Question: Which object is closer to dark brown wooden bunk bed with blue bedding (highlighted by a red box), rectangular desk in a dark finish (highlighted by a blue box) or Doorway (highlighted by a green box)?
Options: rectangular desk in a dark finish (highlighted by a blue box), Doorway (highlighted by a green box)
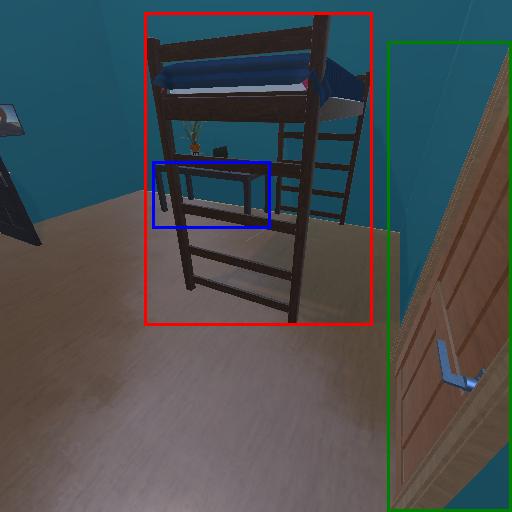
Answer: rectangular desk in a dark finish (highlighted by a blue box)